Question: I have a table that has a border around each of the table rows. I get a problem with the border part when text in one column goes onto a second line, while the text in the other column doesn't. That causes the row that doesn't have the text wrapped onto a second line to be be shorter and a black background on the second line. How can I get that row to be the same height as the other row?
My code is:
'''
<?xml version="1.0" encoding="utf-8"?>
<ScrollView xmlns:android="http://schemas.android.com/apk/res/android"
android:layout_width="fill_parent"
android:layout_height="wrap_content"
android:background="#013567" >
<TableLayout
android:id="@+id/tableLayout1"
android:layout_width="match_parent"
android:layout_height="match_parent"
android:shrinkColumns="*"
android:stretchColumns="*" >
<TableRow
android:id="@+id/tableRow2"
android:layout_width="match_parent"
android:layout_height="wrap_content"
android:background="#000" >
<TextView
android:id="@+id/textView2"
android:layout_margin="2dip"
android:background="#013567"
android:gravity="center"
android:text="long text abc 123 ong tex ong tex"
android:textColor="#fff" >
</TextView>
<TextView
android:id="@+id/textView3"
android:layout_margin="2dip"
android:background="#013567"
android:gravity="center"
android:text="short text"
android:textColor="#fff" >
</TextView>
</TableRow>
<TableRow
android:id="@+id/tableRow2"
android:layout_width="match_parent"
android:layout_height="wrap_content"
android:background="#000" >
<TextView
android:id="@+id/textView2"
android:layout_margin="2dip"
android:background="#013567"
android:gravity="center"
android:text="short text"
android:textColor="#fff" >
</TextView>
<TextView
android:id="@+id/textView3"
android:layout_margin="2dip"
android:background="#013567"
android:gravity="center"
android:text="long text abc 123 ong tex ong tex"
android:textColor="#fff" >
</TextView>
</TableRow>
</TableLayout>
</ScrollView>
'''
Example:

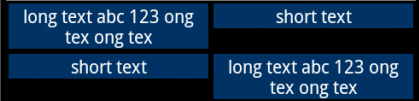
Answer: add following properties to your 'TextView', not your 'TableRow':
'android:layout_height="match_parent"'
or
'android:layout_height="fill_parent"' (deprecated)